Field crop: maize
Growth stage: 2
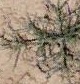
Species: salsola